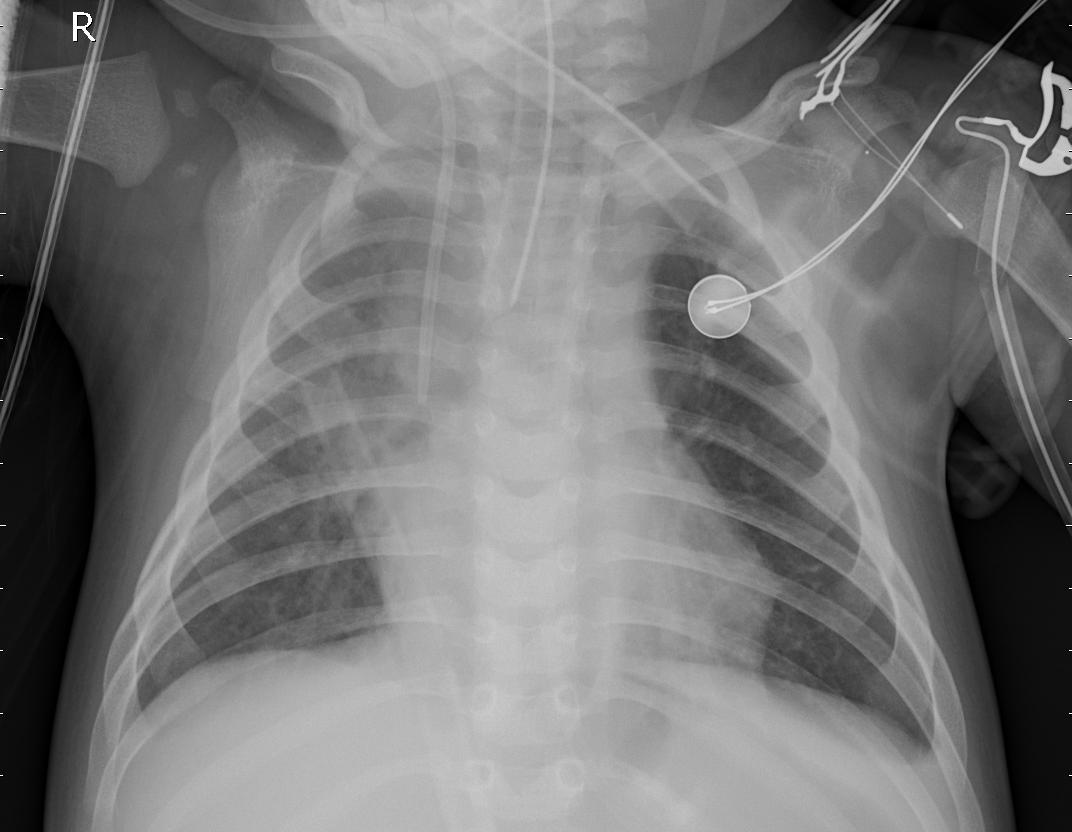
Diagnosis: PNEUMONIA